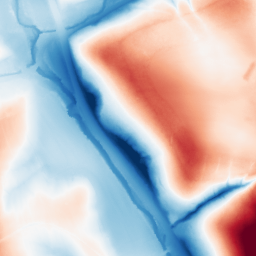
Category: classical
Decomposition family: gaussian_anisotropic
Decomposition parameters: sigma_x: 50
sigma_y: 20
Upsampling method: quartic
Upsampling parameters: scale: 8
Upsampling scale: 8